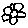
Label: flower